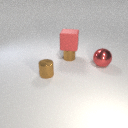
small brown metal cylinder in front of small brown metal cylinder